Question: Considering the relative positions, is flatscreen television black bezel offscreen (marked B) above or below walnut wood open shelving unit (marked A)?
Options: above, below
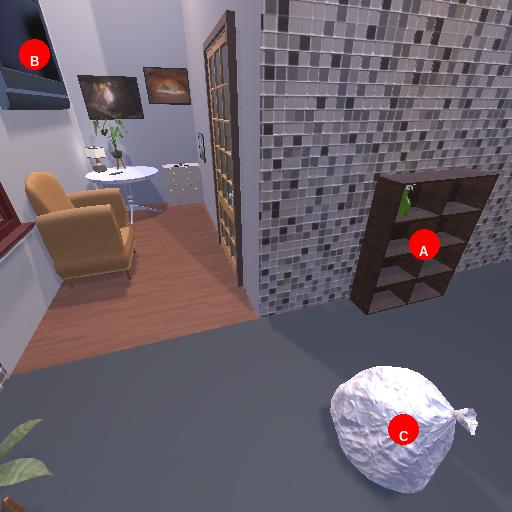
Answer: above